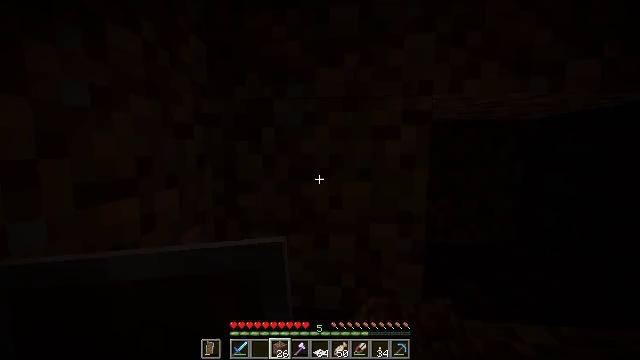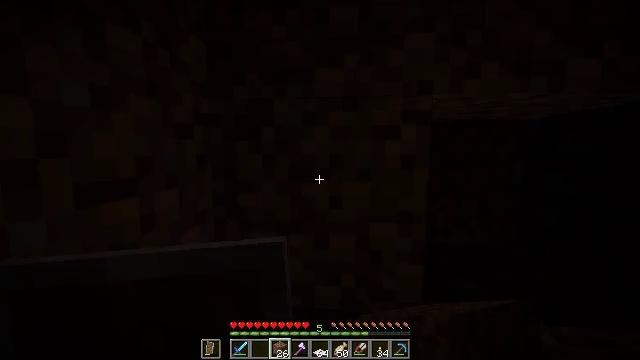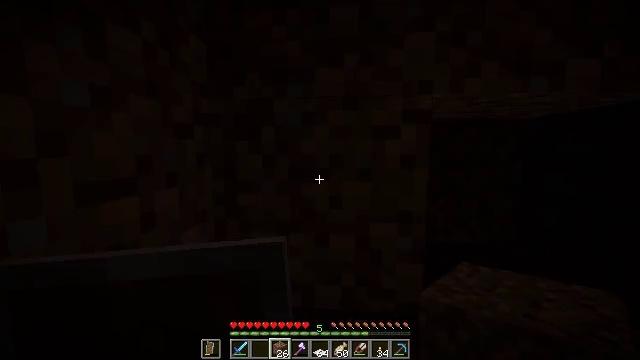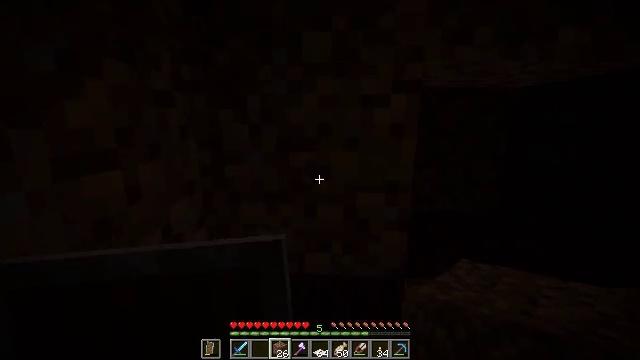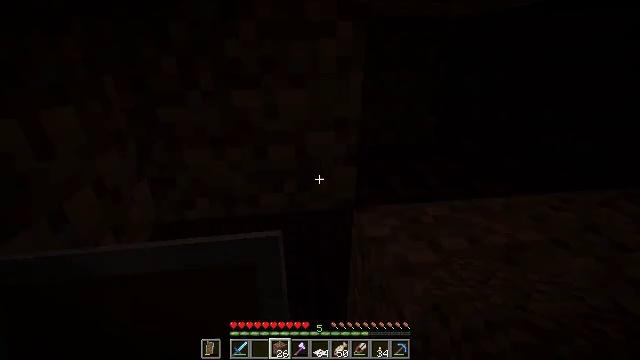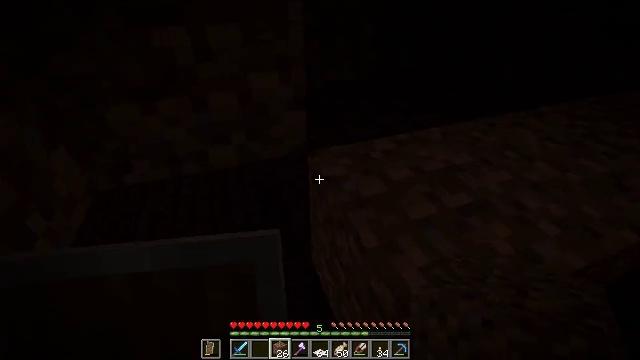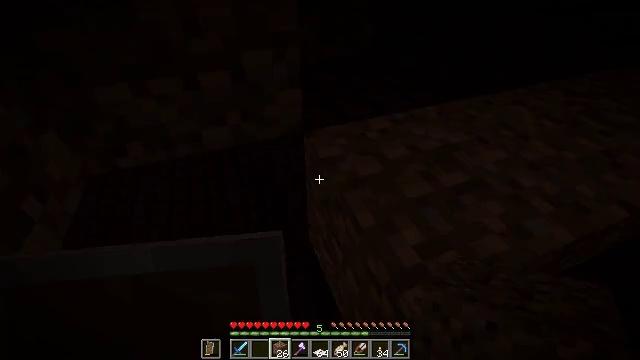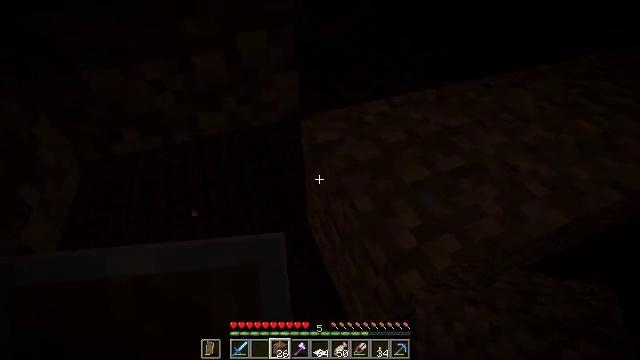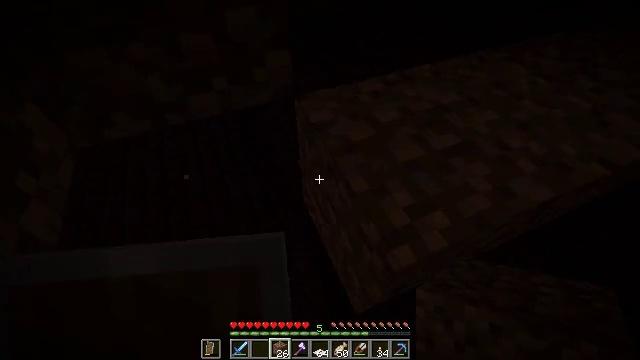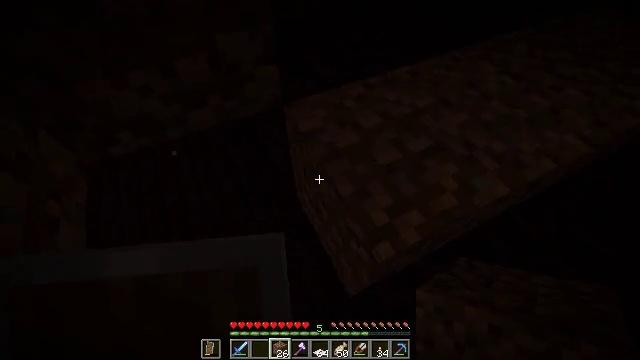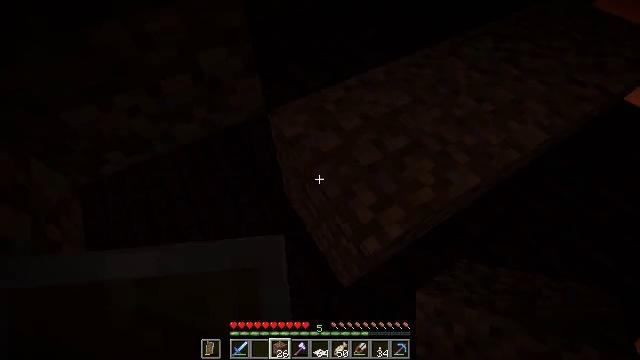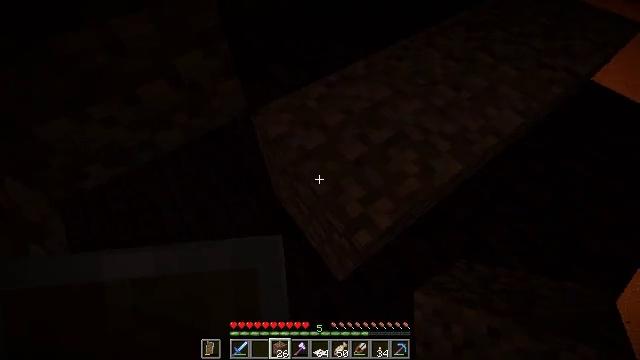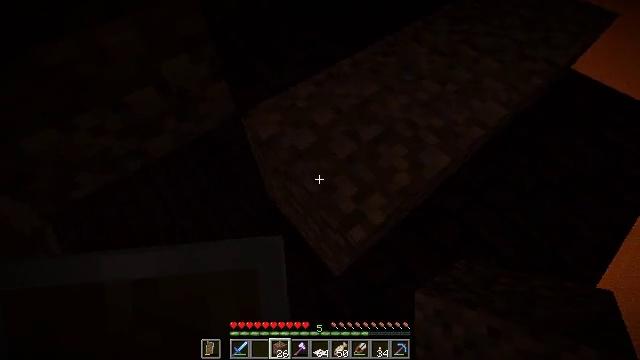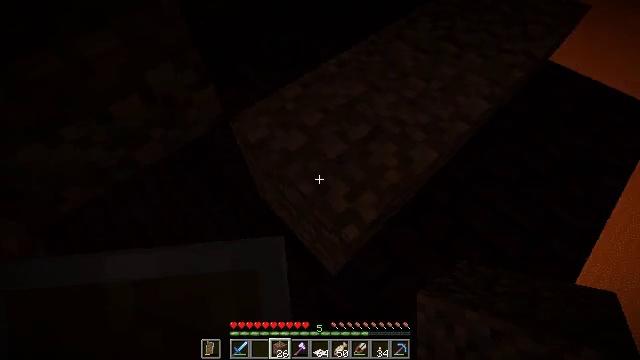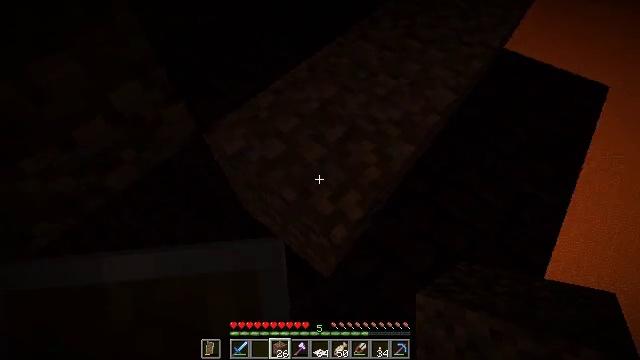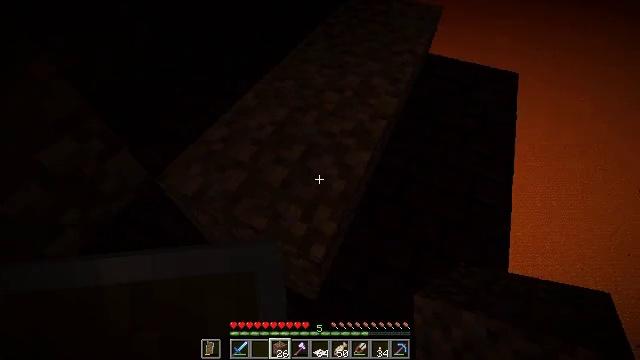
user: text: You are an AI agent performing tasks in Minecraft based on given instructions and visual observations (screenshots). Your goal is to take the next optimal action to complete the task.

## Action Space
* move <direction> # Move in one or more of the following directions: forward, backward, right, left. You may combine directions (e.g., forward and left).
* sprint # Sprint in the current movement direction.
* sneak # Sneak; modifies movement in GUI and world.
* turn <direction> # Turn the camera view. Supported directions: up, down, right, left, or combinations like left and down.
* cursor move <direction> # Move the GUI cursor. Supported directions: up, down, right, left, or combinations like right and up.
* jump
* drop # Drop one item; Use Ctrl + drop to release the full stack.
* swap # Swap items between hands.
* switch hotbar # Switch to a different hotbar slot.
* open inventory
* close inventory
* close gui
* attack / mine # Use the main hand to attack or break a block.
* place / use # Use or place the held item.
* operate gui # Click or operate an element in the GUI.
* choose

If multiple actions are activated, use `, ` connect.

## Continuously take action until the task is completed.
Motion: motion action
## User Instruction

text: Attack the nether brick slab to gather it.
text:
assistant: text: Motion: sneak
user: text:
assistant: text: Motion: sneak
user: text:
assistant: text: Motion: sneak, turn right and down
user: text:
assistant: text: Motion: sneak, turn right and down
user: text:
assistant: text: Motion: sneak, turn right and down
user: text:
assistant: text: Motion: sneak, turn right and down
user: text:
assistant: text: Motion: turn down
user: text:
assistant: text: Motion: turn right and down
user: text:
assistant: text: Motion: turn right and down
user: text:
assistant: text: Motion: turn right and down
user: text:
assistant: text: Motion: turn right
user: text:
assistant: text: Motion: turn right
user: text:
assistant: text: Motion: turn right
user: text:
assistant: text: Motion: turn right
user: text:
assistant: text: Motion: turn right and up
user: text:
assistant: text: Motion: turn right and up
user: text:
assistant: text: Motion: turn up
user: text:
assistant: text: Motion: no_op
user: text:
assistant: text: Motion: no_op
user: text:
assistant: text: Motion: turn right
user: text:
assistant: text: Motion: turn right
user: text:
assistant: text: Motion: no_op
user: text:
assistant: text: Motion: turn right
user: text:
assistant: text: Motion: turn right
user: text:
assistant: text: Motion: turn right
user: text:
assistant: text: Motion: turn right
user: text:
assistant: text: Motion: turn right
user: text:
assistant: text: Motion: no_op
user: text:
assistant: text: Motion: no_op
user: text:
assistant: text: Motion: no_op